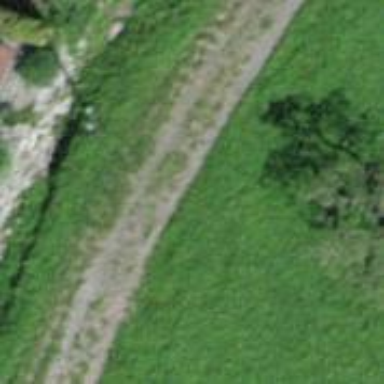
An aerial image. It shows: Gravel track with grade2 tracktype.